Aerial crown-view tile of a tropical tree (Barro Colorado Island, Panama), acquired 20250715:
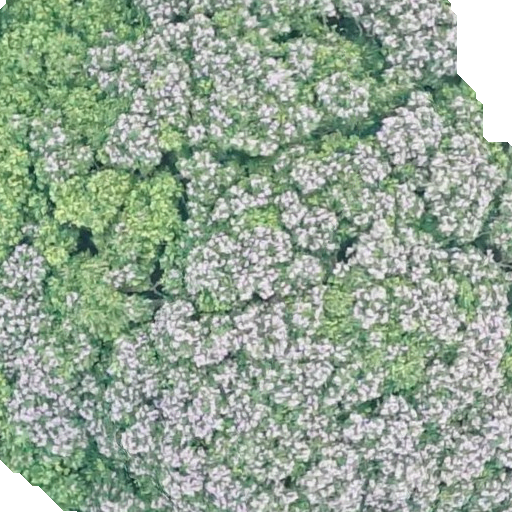
Species: Dipteryx oleifera
GBIF accepted scientific name: Dipteryx oleifera
Crown area: 504.009 m²